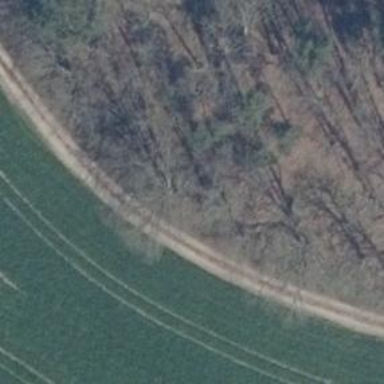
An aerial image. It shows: Track road with grade3 tracktype.